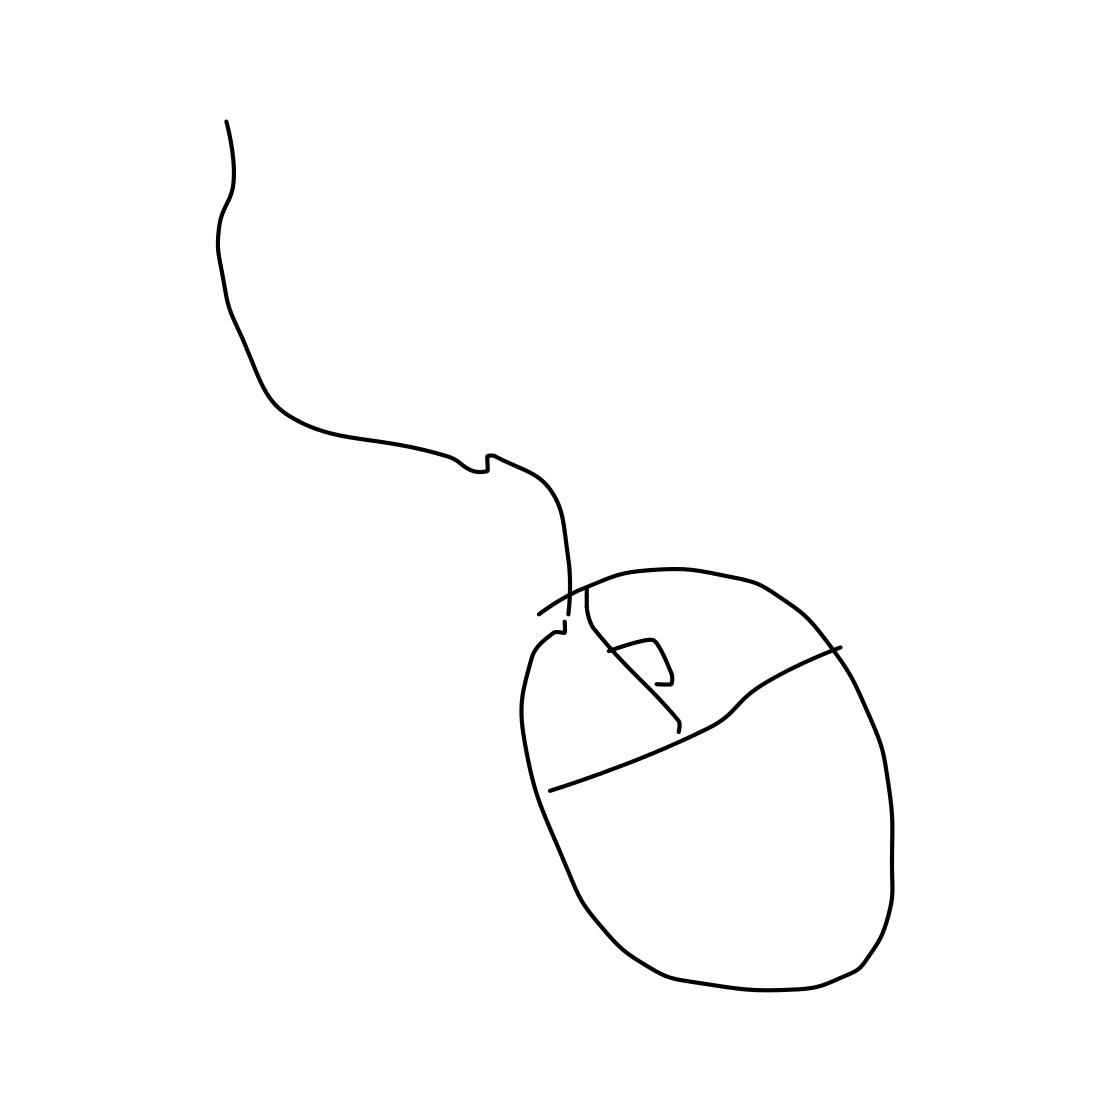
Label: computer-mouse